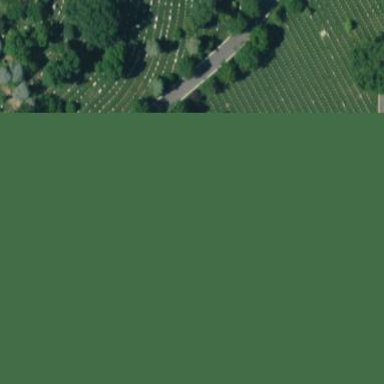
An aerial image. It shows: Sector in the cemetery.